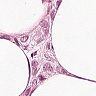
Metastatic tissue present: yes